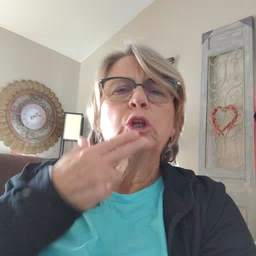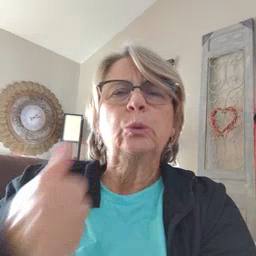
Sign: cute